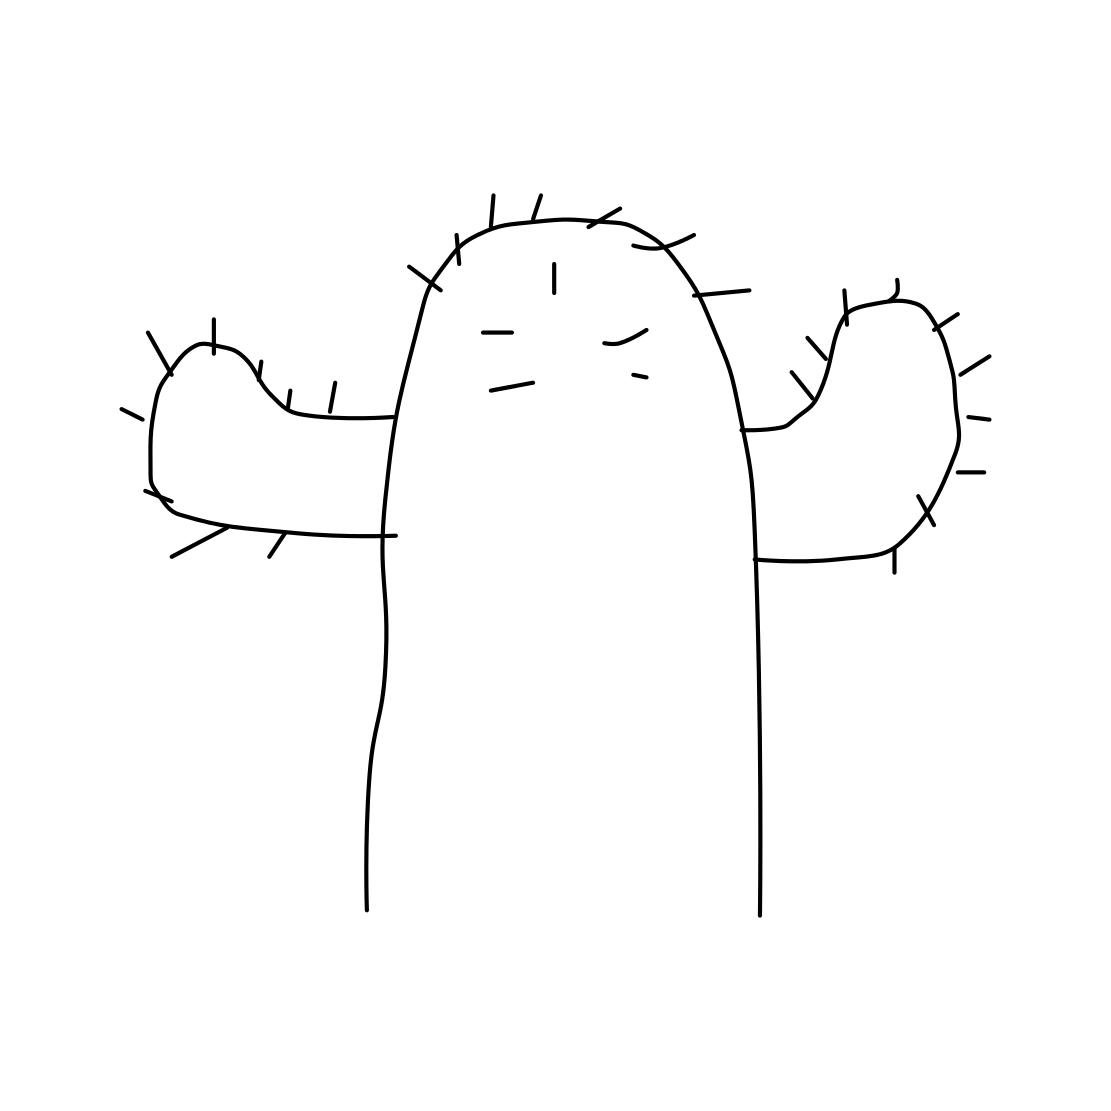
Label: cactus